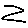
Label: zigzag